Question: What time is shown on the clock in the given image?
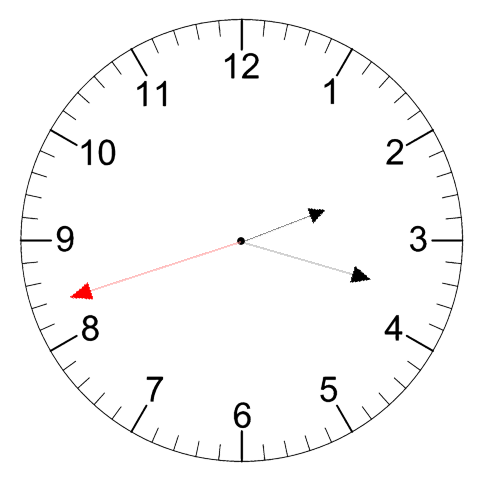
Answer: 02:17:42